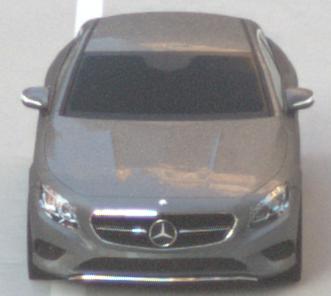
Make: Mercedes-Benz
Model: S 400 Coupé
Detailed model: S-Class (217) Coupé
Model produced from: 2015/10
Model produced until: 2017/09
Doors: 2
Color: gray
Road condition: dry road
Daytime: sunrise or sunset
Contrast: low contrast